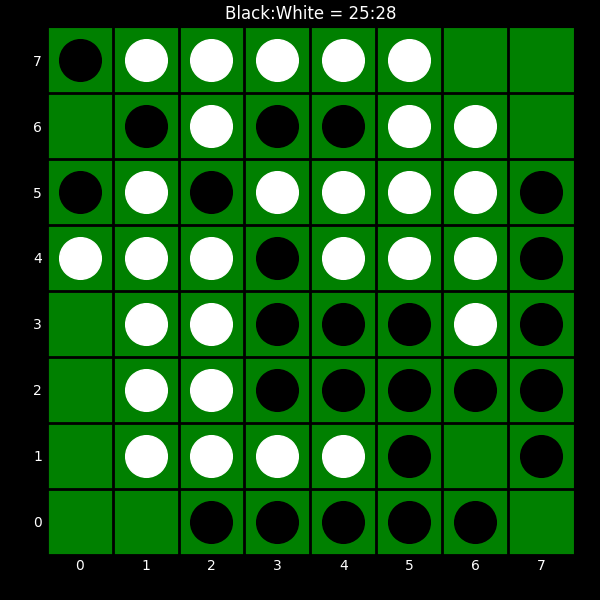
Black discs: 25
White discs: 28